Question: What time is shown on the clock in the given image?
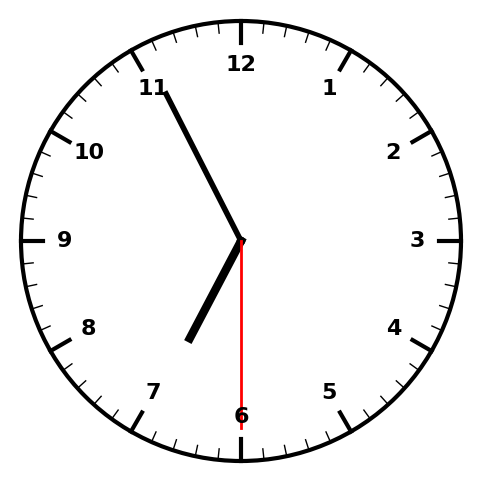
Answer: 06:55:30